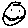
Label: smiley face